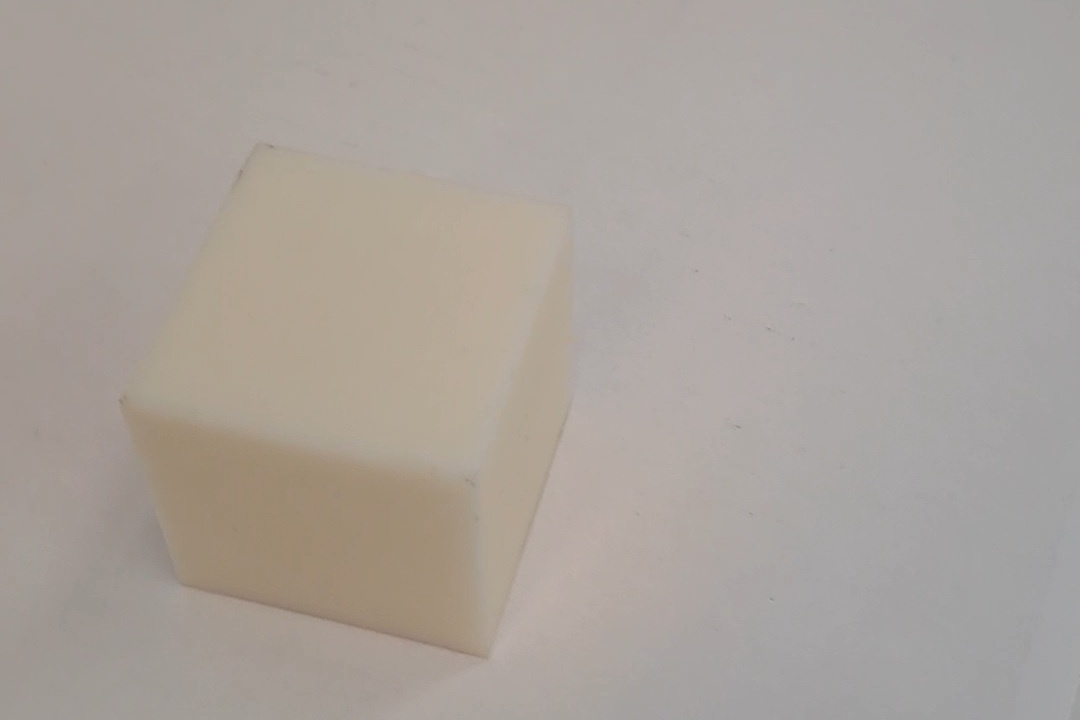
Label: Cuboid